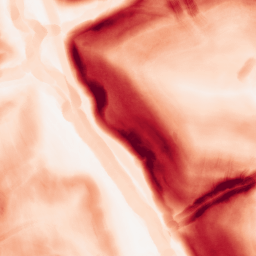
Category: morphological
Decomposition family: morphological_gradient
Decomposition parameters: size: 7
shape: disk
Upsampling method: sinc_hamming
Upsampling parameters: scale: 2
kernel_size: 16
Upsampling scale: 2